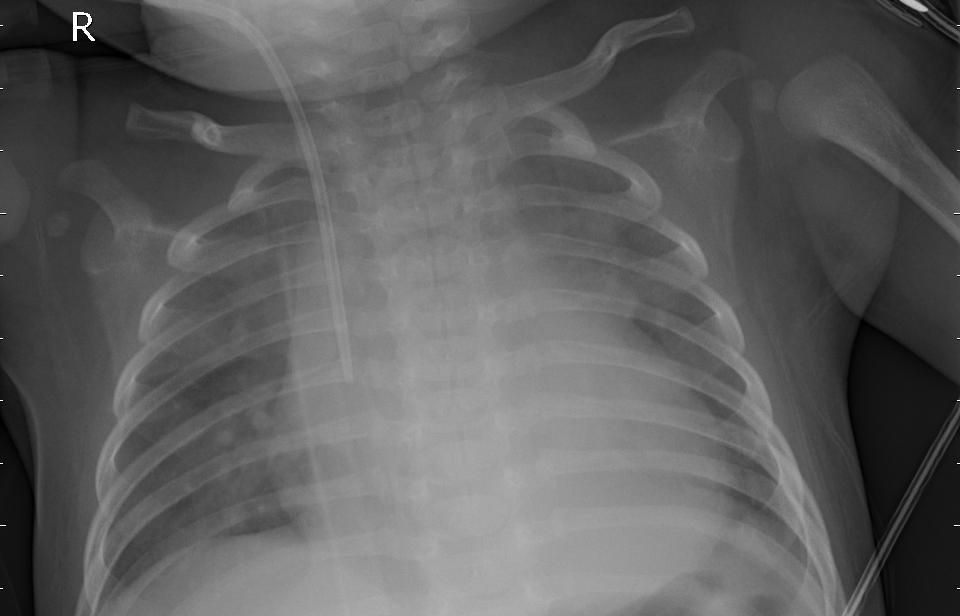
Diagnosis: PNEUMONIA